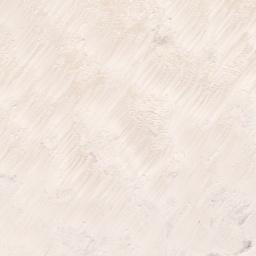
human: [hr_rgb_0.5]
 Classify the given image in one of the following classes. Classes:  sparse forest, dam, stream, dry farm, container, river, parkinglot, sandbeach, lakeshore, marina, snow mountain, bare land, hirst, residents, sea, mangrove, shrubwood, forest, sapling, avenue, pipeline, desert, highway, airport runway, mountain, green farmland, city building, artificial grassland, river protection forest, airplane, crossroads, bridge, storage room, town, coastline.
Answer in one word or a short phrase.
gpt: sandbeach